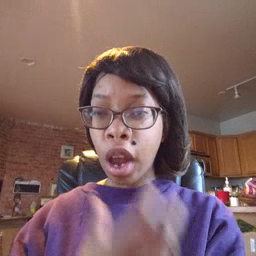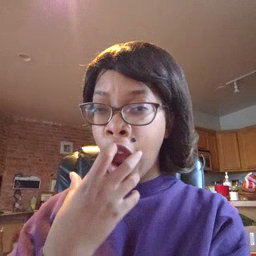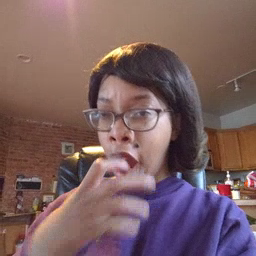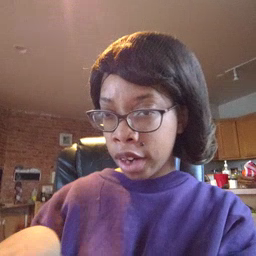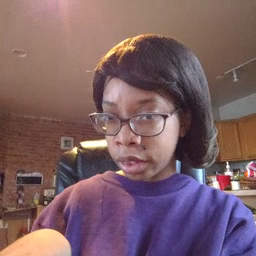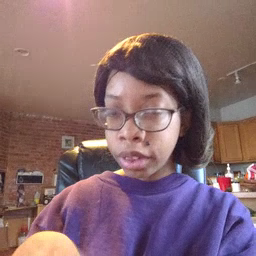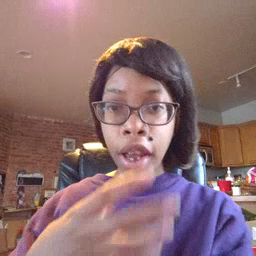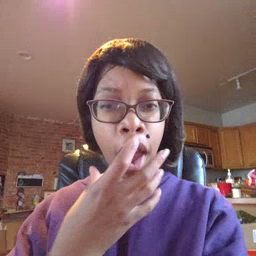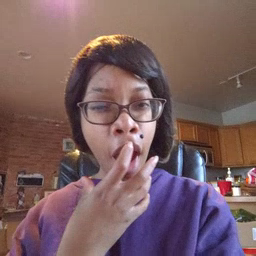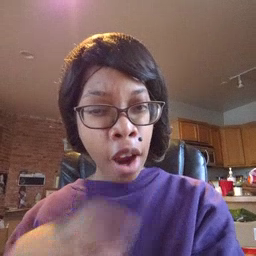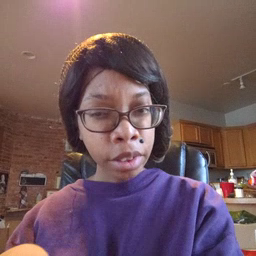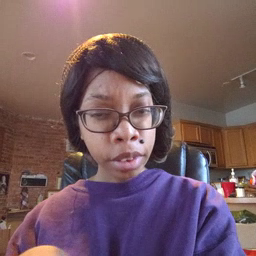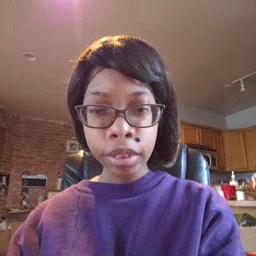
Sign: hot